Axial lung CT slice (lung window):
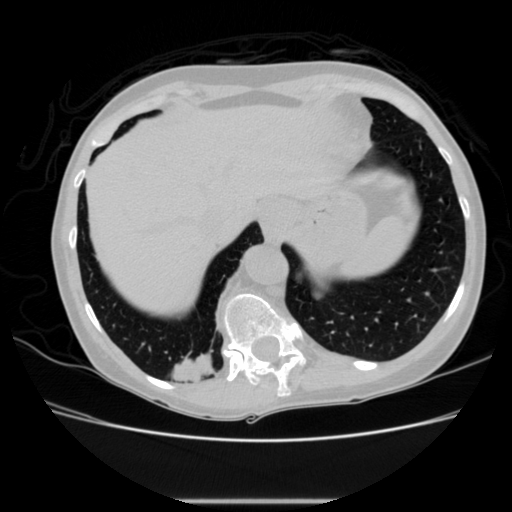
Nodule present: no